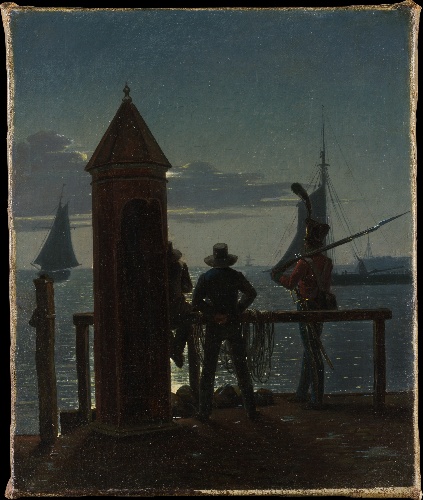
Title: View from the Citadel Ramparts in Copenhagen by Moonlight
Artist: Martinus Rørbye
Artist bio: Danish, Drammen 1803–1848 Copenhagen
Date: 1839
Object type: Painting
Classification: Paintings
Medium: Oil on canvas
Dimensions: 11 3/8 x 9 5/8 in. (28.9 x 24.4 cm)
Department: European Paintings
Credit line: Gift of Eugene V. Thaw, 2007
Accession year: 2007
Repository: Metropolitan Museum of Art, New York, NY
Tags: Soldiers|Men|Night|Ships